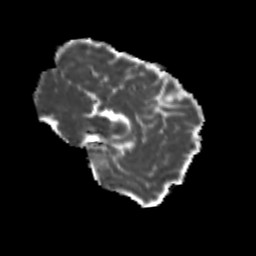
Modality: MD
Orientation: sagittal
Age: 26
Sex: female
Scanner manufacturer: siemens
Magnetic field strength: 3 T
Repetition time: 3.5 s
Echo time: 0.104 s